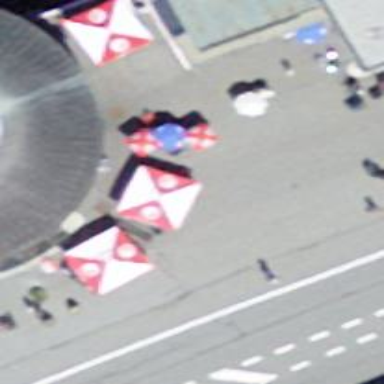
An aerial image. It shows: Kiosk shop.